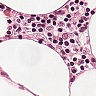
Metastatic tissue present: no